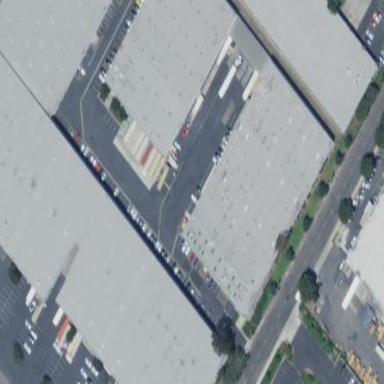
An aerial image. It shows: Warehouse building.